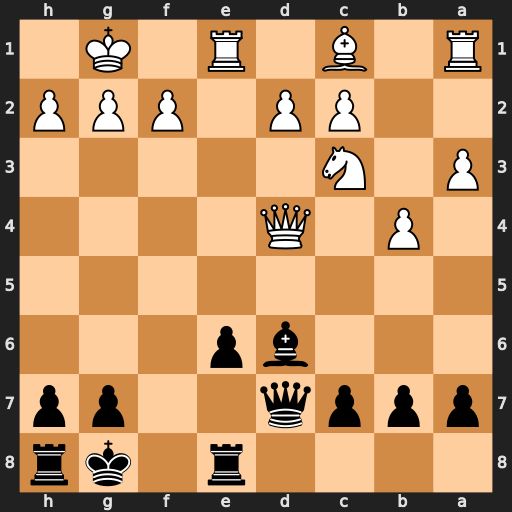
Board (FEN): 4r1kr/pppq2pp/3bp3/8/1P1Q4/P1N5/2PP1PPP/R1B1R1K1
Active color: b
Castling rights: -
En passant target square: -
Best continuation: Bxh2+ Kxh2 Qxd4